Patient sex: M
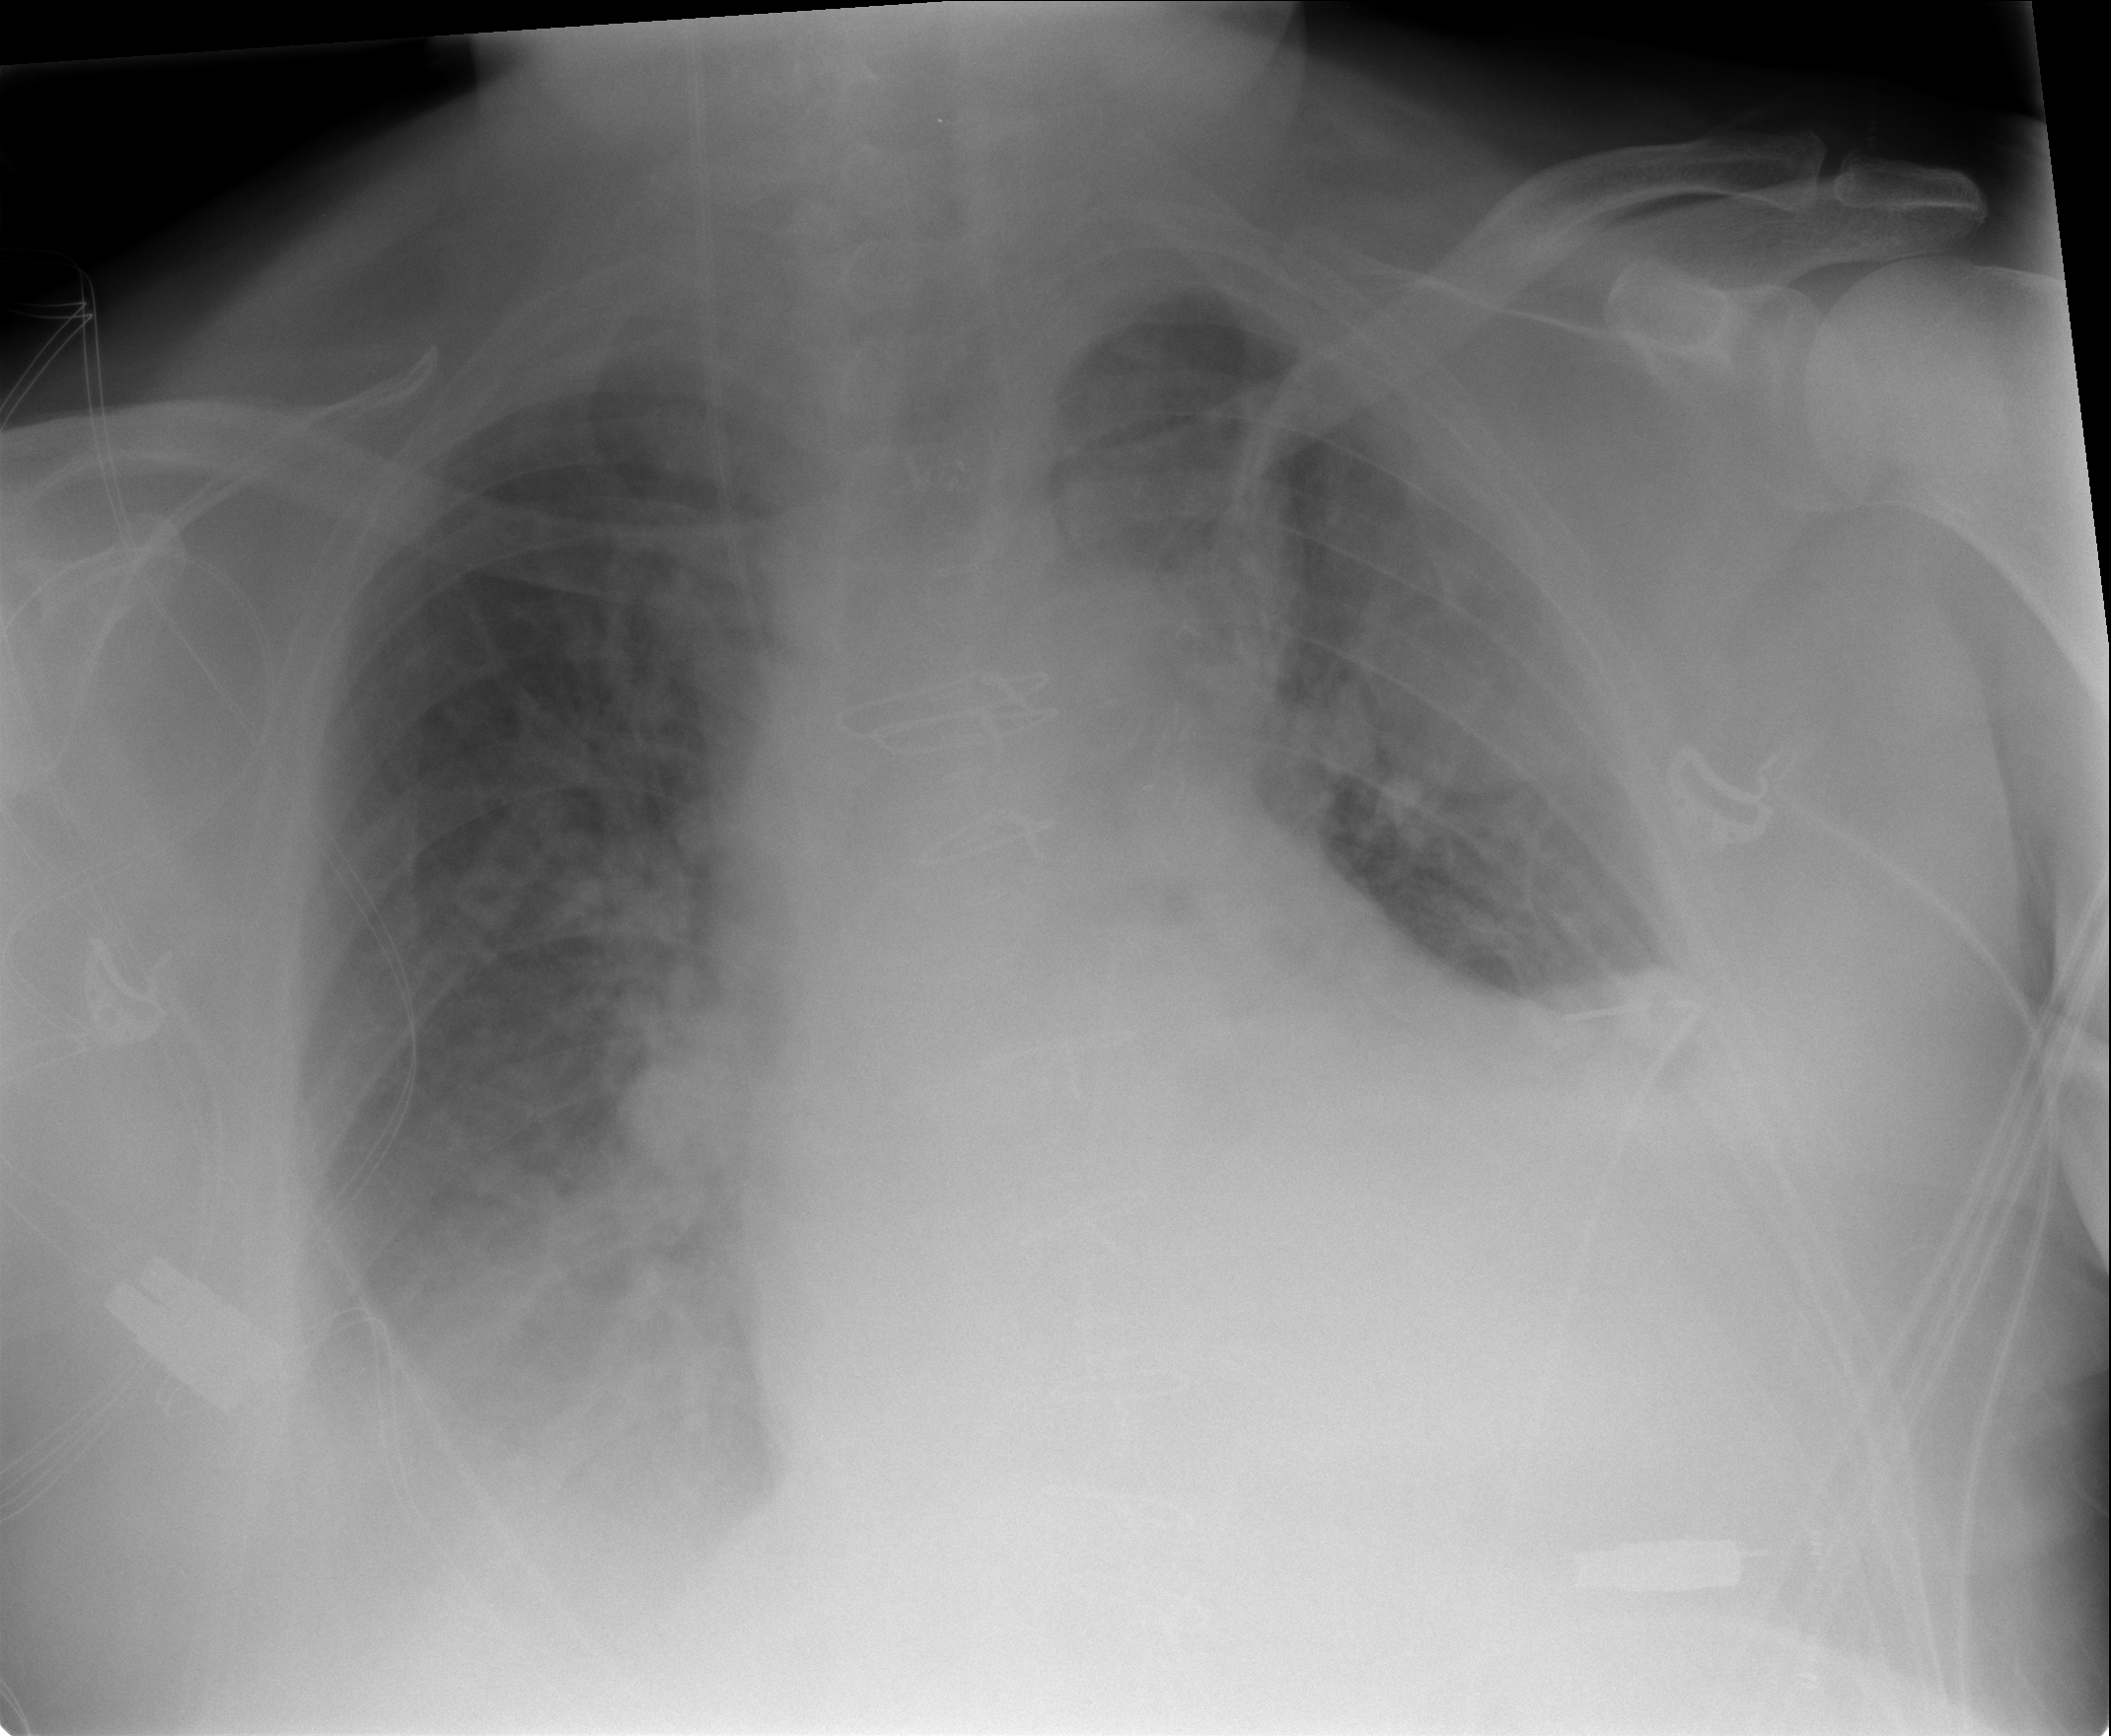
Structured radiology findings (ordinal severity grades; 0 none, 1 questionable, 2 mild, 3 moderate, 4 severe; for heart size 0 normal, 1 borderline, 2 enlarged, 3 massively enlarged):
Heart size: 1
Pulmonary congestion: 3
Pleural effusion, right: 2
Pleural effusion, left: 2
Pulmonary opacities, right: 3
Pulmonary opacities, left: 2
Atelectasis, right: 2
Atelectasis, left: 2